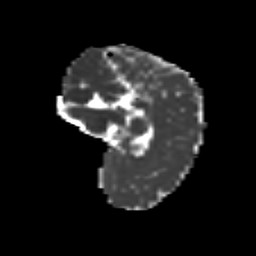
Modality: MD
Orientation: sagittal
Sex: female
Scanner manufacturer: siemens
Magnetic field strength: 3 T
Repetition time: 5 s
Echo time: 0.071 s